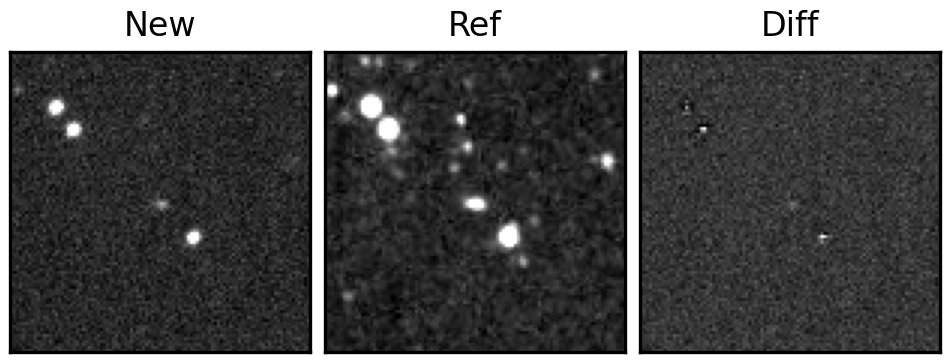
Label: real